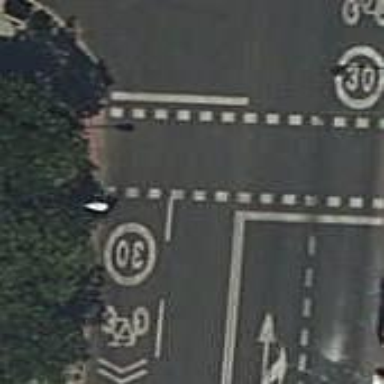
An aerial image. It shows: Road with traffic signals at crossing.